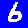
Digit: 6